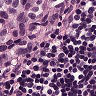
Metastatic tissue present: yes